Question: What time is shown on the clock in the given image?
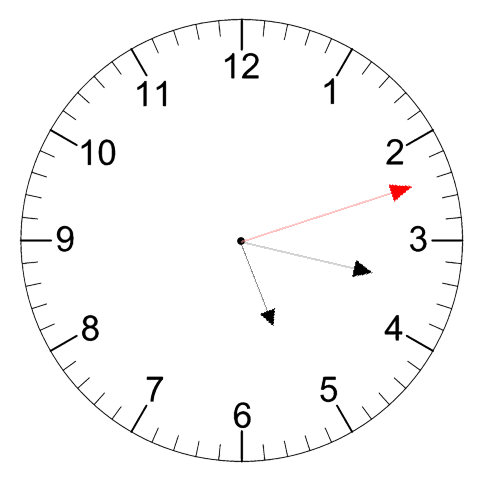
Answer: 05:17:12